Question: I've been working on this for few days but I couldn't get the layout I need.
I would like to have a layout similar to the image below.
Can anyone guide me with this ? What kind of layout and view should I use ?

Thanks :)
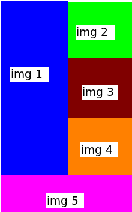
Answer: Ive added some code generated by drawing what you want in the layout editor in eclipse.
Looks like this

'''
<?xml version="1.0" encoding="utf-8"?>
<LinearLayout xmlns:android="http://schemas.android.com/apk/res/android"
android:layout_width="fill_parent"
android:layout_height="fill_parent"
android:orientation="vertical" >
<LinearLayout
android:id="@+id/linearLayout1"
android:layout_width="fill_parent"
android:layout_height="fill_parent"
android:orientation="vertical" >
<LinearLayout
android:id="@+id/linearLayout2"
android:layout_width="fill_parent"
android:layout_height="wrap_content"
android:layout_weight="0.81" >
<ImageView
android:id="@+id/imageView2"
android:layout_width="0dp"
android:layout_height="fill_parent"
android:layout_weight="1.00"
android:src="@drawable/ic_launcher" />
<LinearLayout
android:id="@+id/linearLayout3"
android:layout_width="0dp"
android:layout_height="fill_parent"
android:layout_weight="1"
android:orientation="vertical" >
<ImageView
android:id="@+id/ImageView02"
android:layout_width="fill_parent"
android:layout_height="0dp"
android:layout_weight="1.00"
android:src="@drawable/ic_launcher" />
<ImageView
android:id="@+id/ImageView01"
android:layout_width="fill_parent"
android:layout_height="0dp"
android:layout_weight="1.00"
android:src="@drawable/ic_launcher" />
<ImageView
android:id="@+id/imageView3"
android:layout_width="fill_parent"
android:layout_height="0dp"
android:layout_weight="1.00"
android:src="@drawable/ic_launcher" />
</LinearLayout>
</LinearLayout>
<ImageView
android:id="@+id/imageView1"
android:layout_width="fill_parent"
android:layout_height="wrap_content"
android:src="@drawable/ic_launcher" />
</LinearLayout>
</LinearLayout>
'''